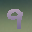
Label: 9